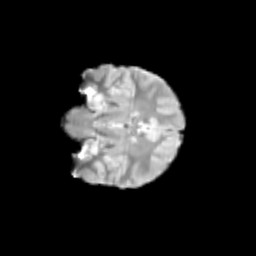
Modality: T2w
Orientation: coronal
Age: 12
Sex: female
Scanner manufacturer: siemens
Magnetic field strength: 3 T
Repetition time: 3.8 s
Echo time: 0.07 s